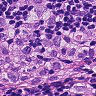
Metastatic tissue present: yes